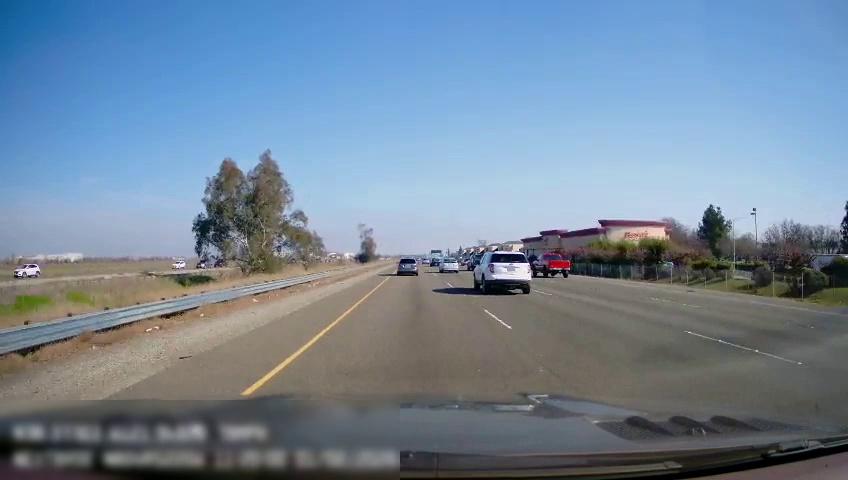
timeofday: Day
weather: Sunny
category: Drivable Space
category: Vehicles | Car
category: Vehicles | Car
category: Vehicles | Truck
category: Vehicles | Truck
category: Vehicles | Car
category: Vehicles | Car
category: Vehicles | SUV
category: Vehicles | SUV
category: Vehicles | Car
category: Vehicles | Car
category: Vehicles | Car
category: Lanes | Current Lane
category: Lanes | Current Lane
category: Lanes | Alternate Lane
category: Lanes | Alternate Lane
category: Lanes | Alternate Lane